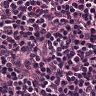
Metastatic tissue present: no